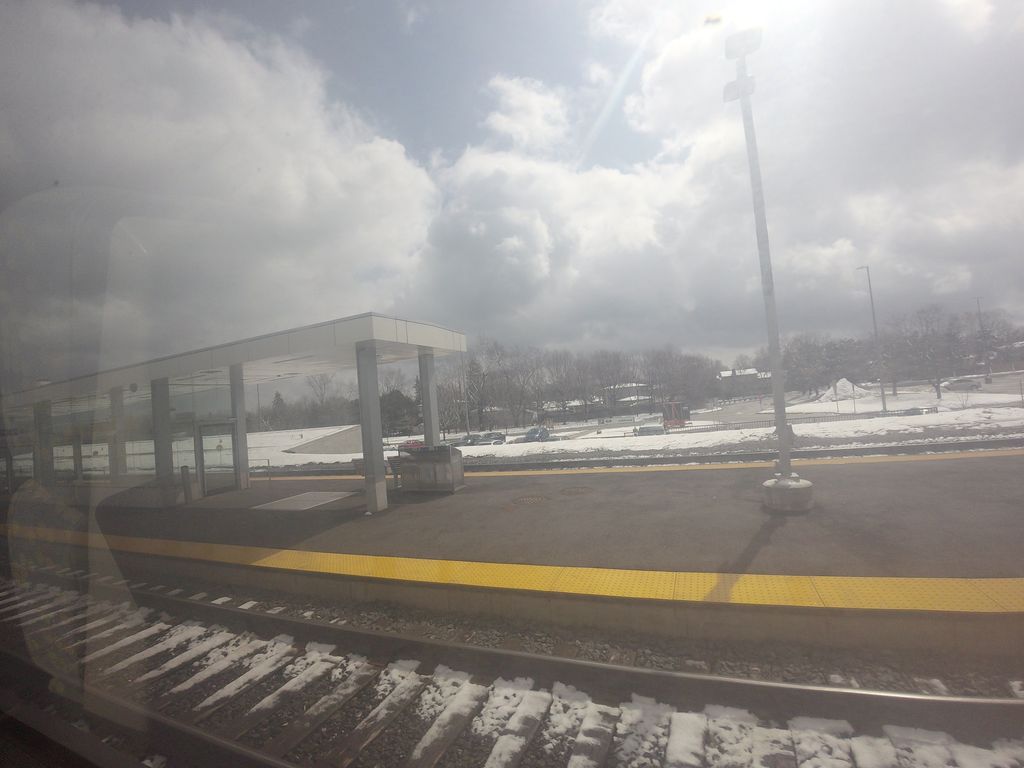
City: toronto